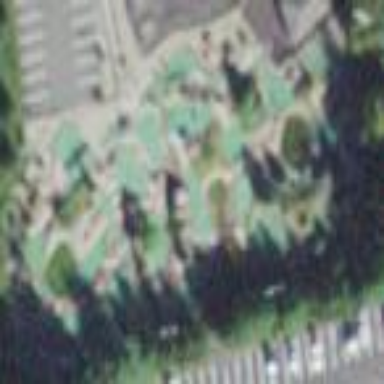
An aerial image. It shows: Miniature golf course.